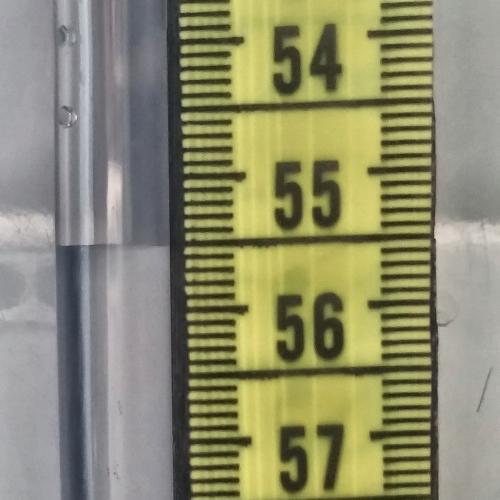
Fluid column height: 55.5 cm